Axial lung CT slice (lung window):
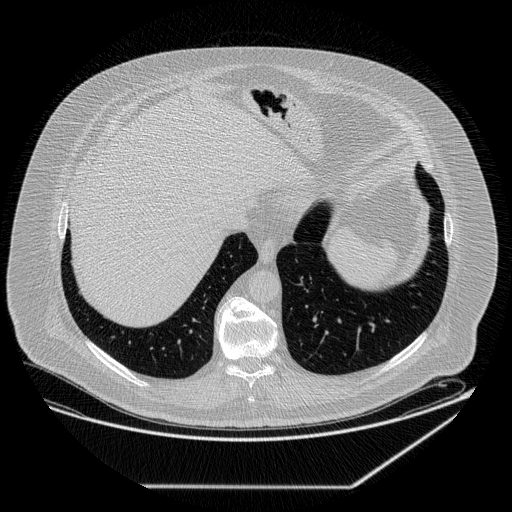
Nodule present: no